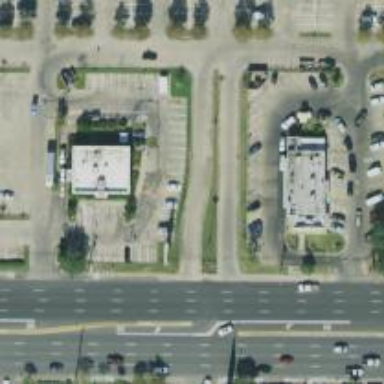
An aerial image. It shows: Parking space.